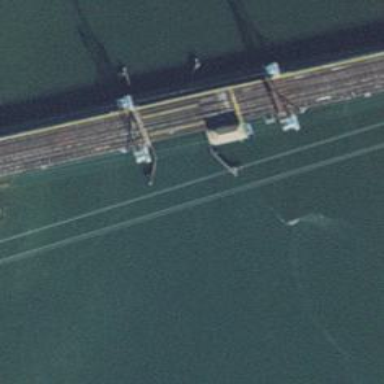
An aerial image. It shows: Bridge over electrified railway with contact lines.